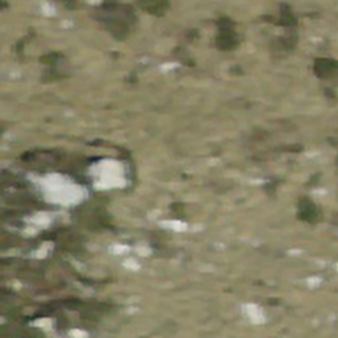
Label: other